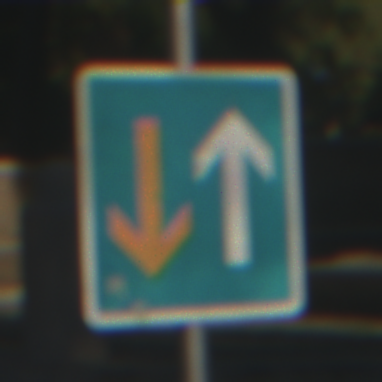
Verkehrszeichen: VorrangVorGegenverkehr
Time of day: MorningAfternoon
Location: Outdoor (Suburban)
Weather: Clear
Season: NotSpecified
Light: Natural